Question: I'm having a problem in my 'DataGridViewLinkColumn'. When specific 'columnIndex' clicked, I want to change the link column text.

In example above, I want to change the text(the highlighted one) that is clicked to .
I used 'datagridViewColumn' and here's my code: (link column displays when bind in datatable then display to datagrid.)
'''
Dim da As New SqlDataAdapter("SELECT DateReq AS [Date Requested],NoHrs AS [# OT Hrs.],status,approved_by FROM tableName" _
& "WHERE requested_by='" & lbluserid.Text & "'" _
& " ORDER BY date_request ASC", Constr)
Dim dt As New DataTable
ds.Clear()
da.Fill(dt)
dg.DataSource = dt
dg.Columns.Add(lnkEdit)
lnkEdit.HeaderText = ""
lnkEdit.Name = "edit"
lnkEdit.Text = "Edit"
lnkEdit.UseColumnTextForLinkValue = True
dg.Columns(4).Width = 45
dg.Columns(4).DefaultCellStyle.Alignment = DataGridViewContentAlignment.TopCenter
dg.Columns.Add(lnkCancel)
lnkCancel.HeaderText = ""
lnkCancel.Name = "cancel"
lnkCancel.Text = "Cancel"
lnkCancel.UseColumnTextForLinkValue = True
dg.Columns(5).Width = 45
dg.Columns(5).DefaultCellStyle.Alignment = DataGridViewContentAlignment.TopCenter
'''
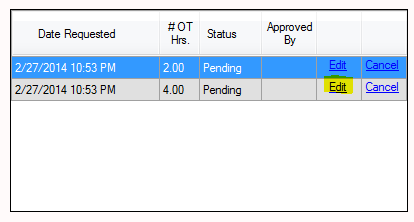
Answer: Just handle the CellContentClick event, get the right cell and set it's value:
'''
' If your DataGridView is named dataGridView1: '
Private Sub dataGridView1_CellContentClick(sender As Object, e As DataGridViewCellEventArgs) Handles dataGridView1.CellContentClick
dataGridView1.Rows(e.RowIndex).Cells(e.ColumnIndex).Value = "Saved"
End Sub
'''
Note that your problem is that a 'DataGridViewLinkCell' either displays it's 'Value' (when 'UseColumnTextForLinkValue == false'), or it displays the 'Text' of it's 'DataGridViewLinkColumn' (when 'UseColumnTextForLinkValue == true').
So if you want to change the text of the link at runtime you'll have to set 'UseColumnTextForLinkValue = false', and fill the cells beforehand with the text 'Edit', e.g. something like:
'''
For Each row in dg.Rows
row(your_link_column).Value = "Edit"
Next
'''